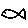
Label: fish